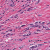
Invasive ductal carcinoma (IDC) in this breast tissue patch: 0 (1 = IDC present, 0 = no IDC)